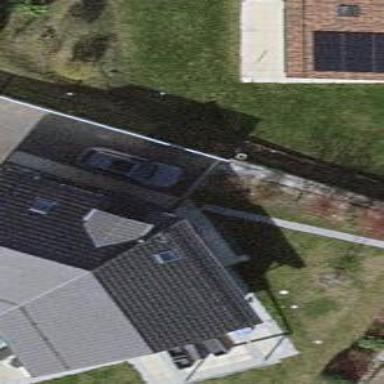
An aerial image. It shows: Simple house.